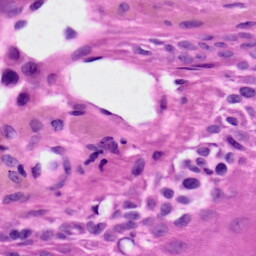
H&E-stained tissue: Skin